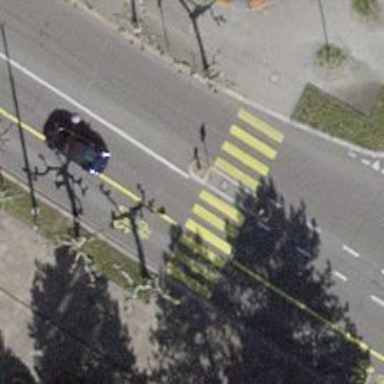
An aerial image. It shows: Primary highway with asphalt surface. The road features trolley wire and shared busway cycle lane.